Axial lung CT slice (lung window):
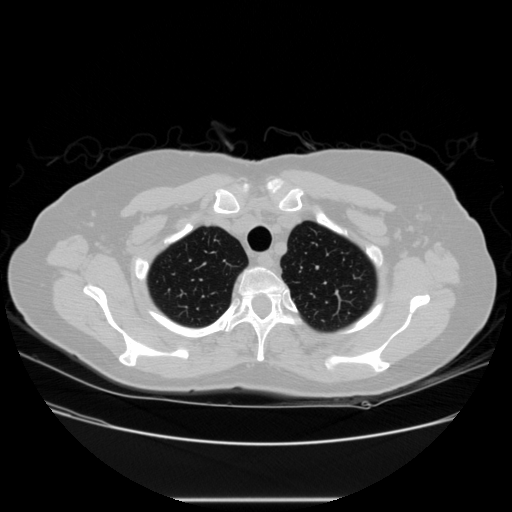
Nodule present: no